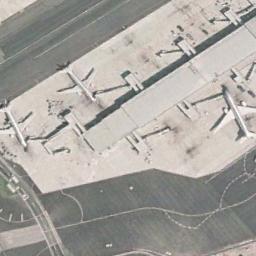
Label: airplane